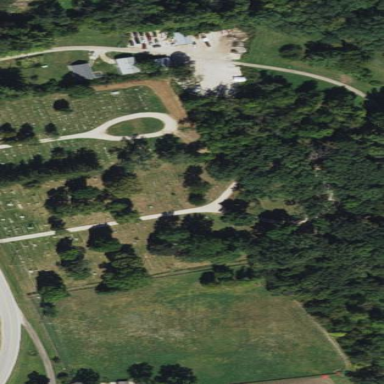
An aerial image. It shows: Graveyard.